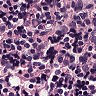
Metastatic tissue present: no